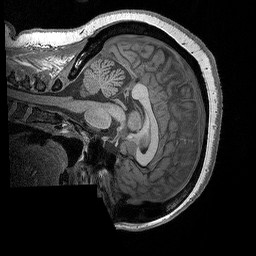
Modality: T1w
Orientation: sagittal
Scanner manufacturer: siemens
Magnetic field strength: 3 T
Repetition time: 2.3 s
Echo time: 0.00298 s